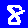
Digit: 8